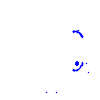
Particle: kaon